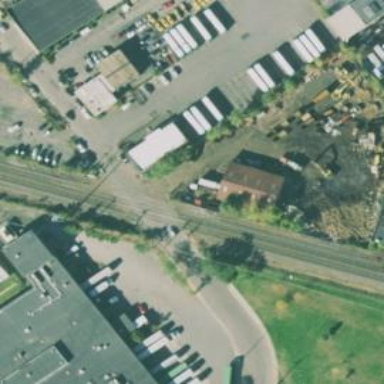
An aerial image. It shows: Level crossing along the railway.